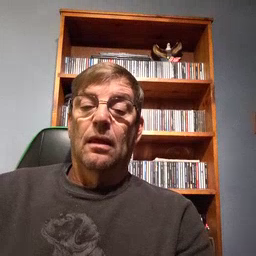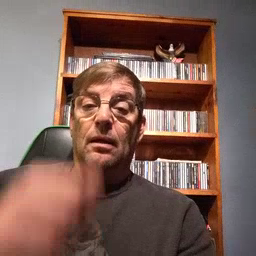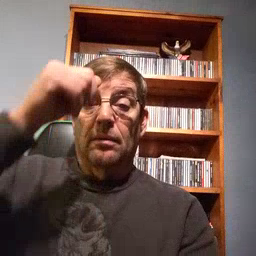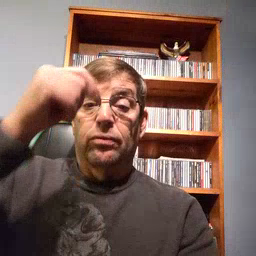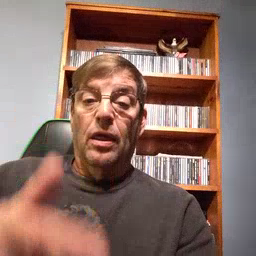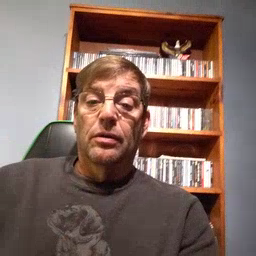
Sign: brother